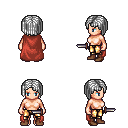
a pixel art fantasy rpg character, female body template, human, light skin, maroon cape, gold greaves, white pageboy hairstyle, brown shoes, dagger, four views (front, back, left, right), 2x2 character sprite sheet, small pixel art, hard edges, no anti-aliasing